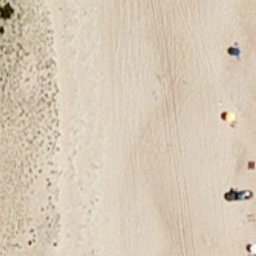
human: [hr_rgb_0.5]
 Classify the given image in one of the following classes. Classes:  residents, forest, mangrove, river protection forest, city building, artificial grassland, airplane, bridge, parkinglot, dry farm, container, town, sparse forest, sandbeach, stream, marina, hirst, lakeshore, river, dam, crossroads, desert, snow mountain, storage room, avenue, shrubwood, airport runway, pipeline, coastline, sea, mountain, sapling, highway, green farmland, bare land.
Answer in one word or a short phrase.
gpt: sandbeach